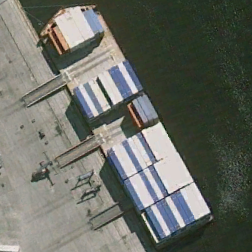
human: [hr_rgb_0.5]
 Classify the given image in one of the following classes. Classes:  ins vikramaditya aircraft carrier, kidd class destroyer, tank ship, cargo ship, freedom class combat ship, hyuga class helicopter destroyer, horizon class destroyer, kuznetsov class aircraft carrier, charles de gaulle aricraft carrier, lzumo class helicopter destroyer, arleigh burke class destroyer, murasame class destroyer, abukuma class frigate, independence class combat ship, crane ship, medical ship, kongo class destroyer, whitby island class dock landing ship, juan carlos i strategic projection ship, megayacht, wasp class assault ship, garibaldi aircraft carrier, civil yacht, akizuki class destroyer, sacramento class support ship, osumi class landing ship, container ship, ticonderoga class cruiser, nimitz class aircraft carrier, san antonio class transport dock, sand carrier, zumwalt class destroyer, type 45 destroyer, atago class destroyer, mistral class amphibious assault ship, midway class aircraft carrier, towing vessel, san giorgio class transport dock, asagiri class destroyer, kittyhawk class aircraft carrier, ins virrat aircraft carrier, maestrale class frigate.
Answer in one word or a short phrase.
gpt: Container ship